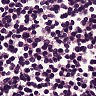
Metastatic tissue present: no